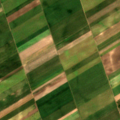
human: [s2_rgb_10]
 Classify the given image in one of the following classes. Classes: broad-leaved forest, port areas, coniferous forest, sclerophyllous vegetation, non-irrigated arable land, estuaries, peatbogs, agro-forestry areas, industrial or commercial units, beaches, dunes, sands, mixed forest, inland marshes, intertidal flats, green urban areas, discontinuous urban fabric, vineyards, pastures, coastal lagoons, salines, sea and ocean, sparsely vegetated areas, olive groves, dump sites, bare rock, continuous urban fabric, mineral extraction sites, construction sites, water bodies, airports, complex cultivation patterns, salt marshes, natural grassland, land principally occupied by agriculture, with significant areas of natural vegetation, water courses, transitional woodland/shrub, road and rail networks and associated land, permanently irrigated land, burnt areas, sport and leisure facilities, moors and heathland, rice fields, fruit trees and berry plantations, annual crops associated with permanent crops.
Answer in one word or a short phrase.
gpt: non-irrigated arable land